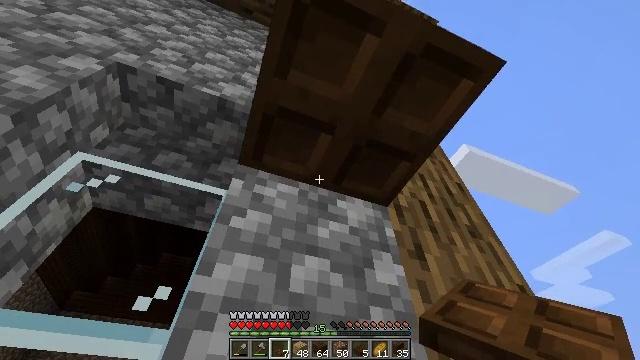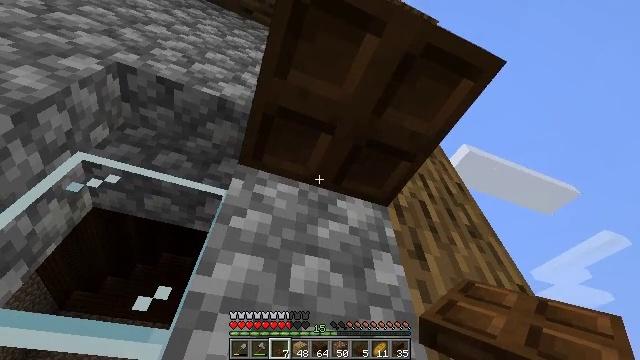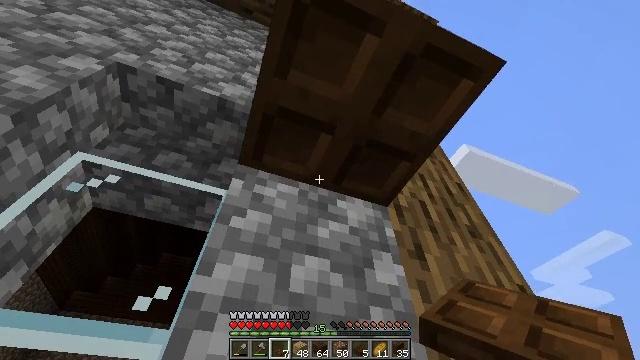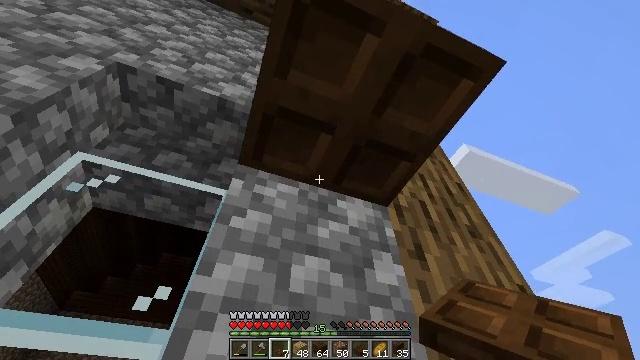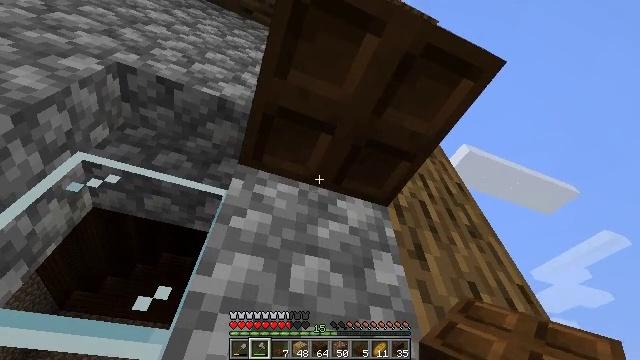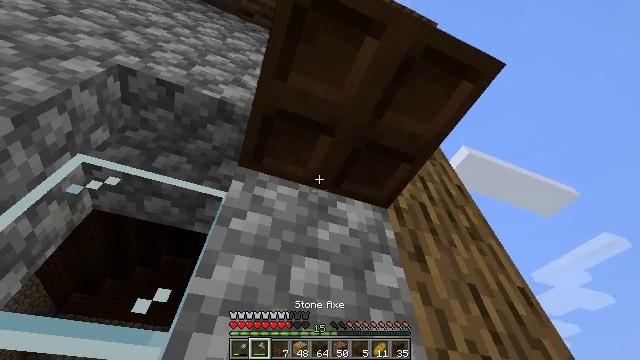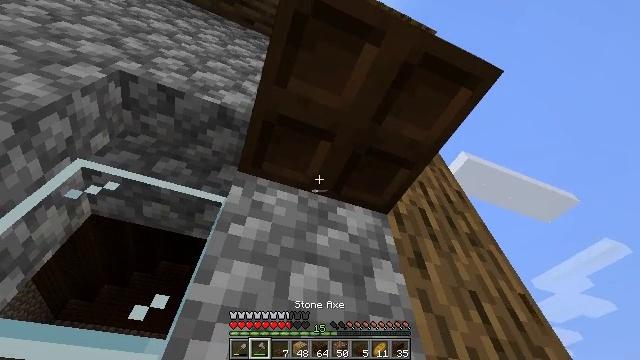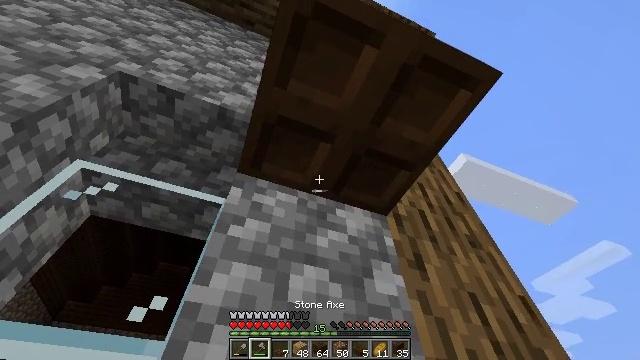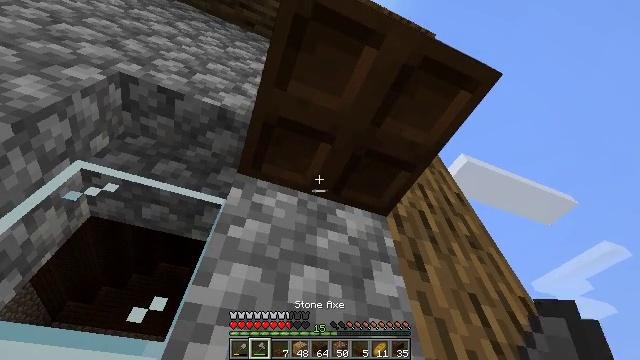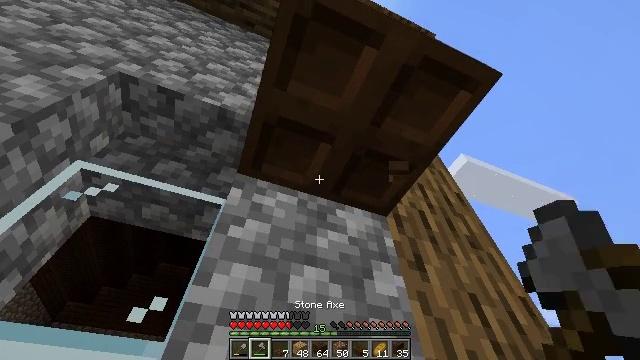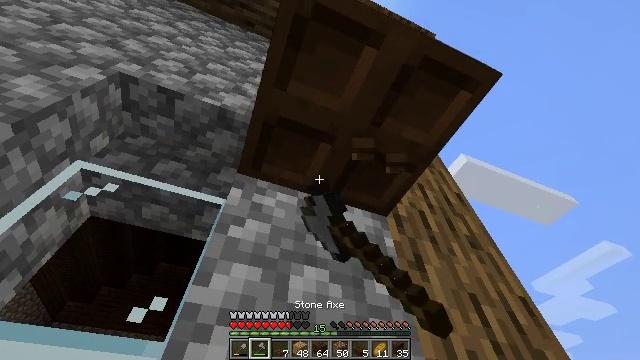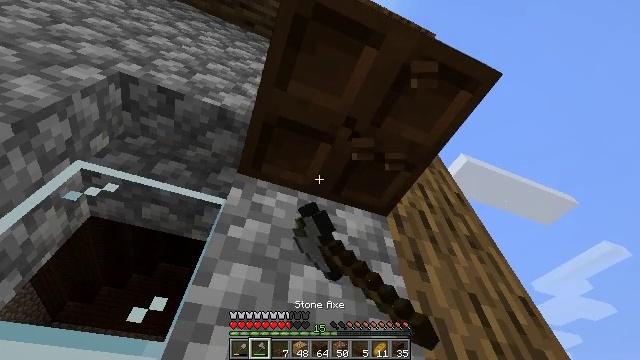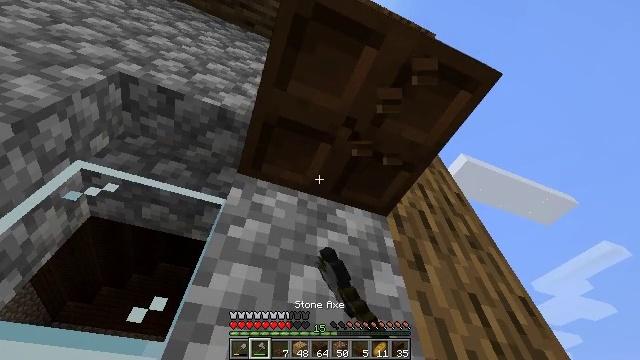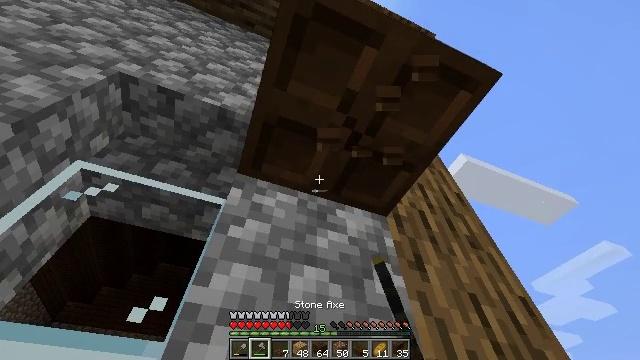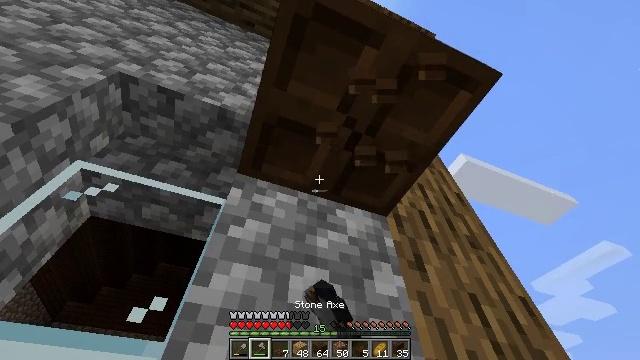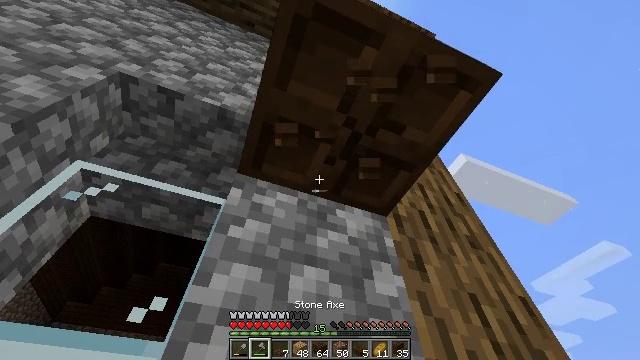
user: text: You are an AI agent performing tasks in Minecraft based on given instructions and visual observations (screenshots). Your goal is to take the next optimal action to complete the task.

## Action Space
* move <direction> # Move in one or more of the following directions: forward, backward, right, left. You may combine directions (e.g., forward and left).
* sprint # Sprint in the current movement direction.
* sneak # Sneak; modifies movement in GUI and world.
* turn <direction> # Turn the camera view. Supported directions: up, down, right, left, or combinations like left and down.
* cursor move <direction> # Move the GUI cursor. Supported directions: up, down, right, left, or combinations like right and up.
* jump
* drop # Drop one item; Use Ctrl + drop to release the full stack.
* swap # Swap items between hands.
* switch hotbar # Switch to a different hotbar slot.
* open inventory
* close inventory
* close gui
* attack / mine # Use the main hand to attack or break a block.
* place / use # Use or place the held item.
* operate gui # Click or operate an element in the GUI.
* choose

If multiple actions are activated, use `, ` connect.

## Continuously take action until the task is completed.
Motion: motion action
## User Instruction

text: Attack the dark oak trapdoor to remove it.
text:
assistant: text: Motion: no_op
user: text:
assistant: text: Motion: no_op
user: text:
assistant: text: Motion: no_op
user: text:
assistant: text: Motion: switch to hotbar 2
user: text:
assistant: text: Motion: switch to hotbar 2
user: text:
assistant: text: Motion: turn up, switch to hotbar 2
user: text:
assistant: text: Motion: switch to hotbar 2
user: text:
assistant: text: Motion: no_op
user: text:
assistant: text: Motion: attack / mine
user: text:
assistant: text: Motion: attack / mine
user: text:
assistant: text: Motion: attack / mine
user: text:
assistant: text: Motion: attack / mine
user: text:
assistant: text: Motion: attack / mine
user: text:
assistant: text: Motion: attack / mine
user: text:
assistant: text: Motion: attack / mine
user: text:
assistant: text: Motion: attack / mine
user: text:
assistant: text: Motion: attack / mine
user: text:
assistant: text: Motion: attack / mine
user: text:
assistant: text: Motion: attack / mine
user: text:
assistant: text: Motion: attack / mine
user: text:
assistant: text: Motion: attack / mine
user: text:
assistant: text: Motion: attack / mine
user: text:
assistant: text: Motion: attack / mine
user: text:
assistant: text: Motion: attack / mine
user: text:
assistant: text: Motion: attack / mine
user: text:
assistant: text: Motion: attack / mine
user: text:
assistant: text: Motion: attack / mine
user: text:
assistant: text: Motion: attack / mine
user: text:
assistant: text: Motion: attack / mine
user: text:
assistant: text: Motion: attack / mine